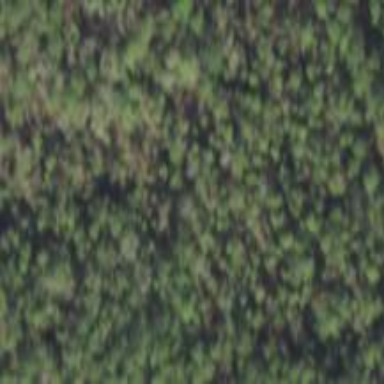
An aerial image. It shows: Forest area dominated by needle-leaved trees.